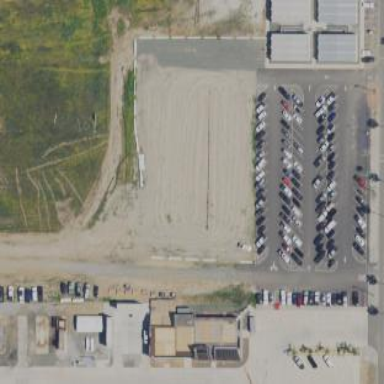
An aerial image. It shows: Unpaved parking area.